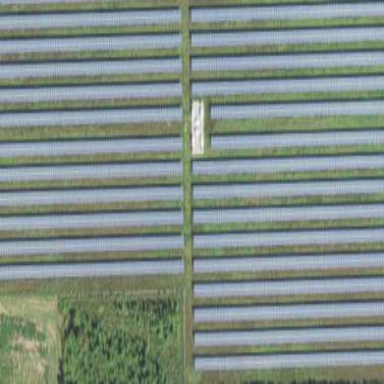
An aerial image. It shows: Solar power plant with photovoltaic technology surrounded by fence.